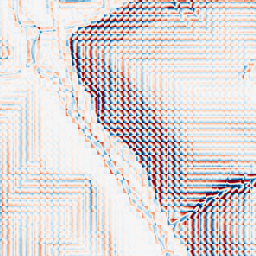
Category: wavelet
Decomposition family: wavelet_biorthogonal
Decomposition parameters: wavelet: bior1.3
level: 3
Upsampling method: sinc_blackman
Upsampling parameters: scale: 8
kernel_size: 16
Upsampling scale: 8